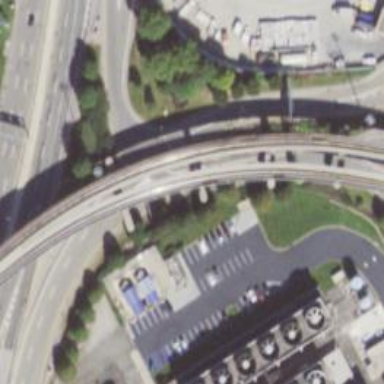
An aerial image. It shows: Tertiary_link road with asphalt surface.